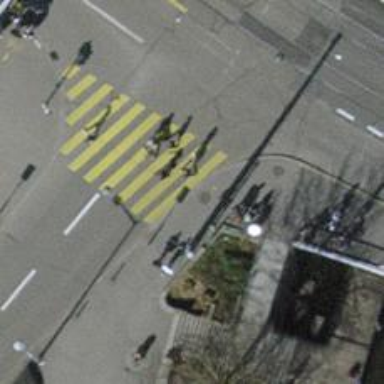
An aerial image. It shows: Kerb barrier.